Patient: sex M, age 35
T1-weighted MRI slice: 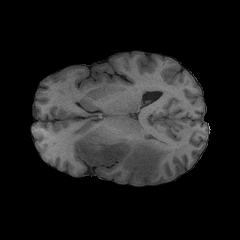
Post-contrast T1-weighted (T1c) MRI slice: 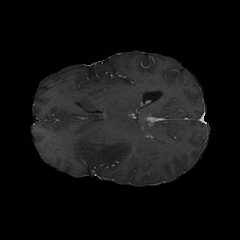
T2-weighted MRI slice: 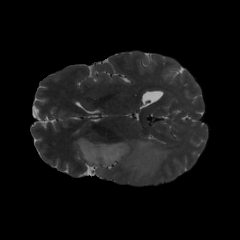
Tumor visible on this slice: yes
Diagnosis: Astrocytoma, IDH-mutant
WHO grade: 4